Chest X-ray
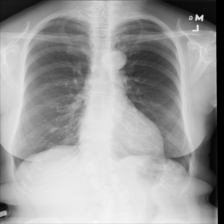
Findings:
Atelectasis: negative
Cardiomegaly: negative
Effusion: negative
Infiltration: negative
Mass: negative
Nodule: positive
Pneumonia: negative
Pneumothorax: negative
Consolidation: negative
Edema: negative
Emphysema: negative
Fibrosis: negative
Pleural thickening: negative
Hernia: negative